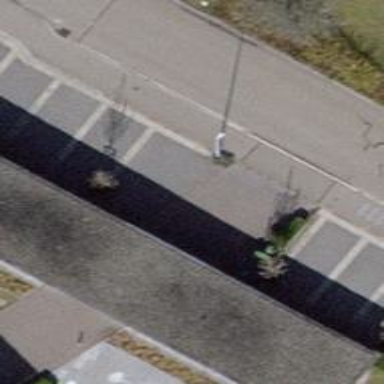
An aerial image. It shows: Tunnel footway.